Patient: sex F, age 68
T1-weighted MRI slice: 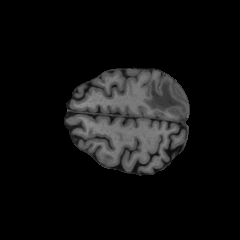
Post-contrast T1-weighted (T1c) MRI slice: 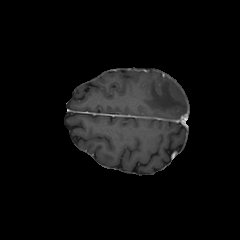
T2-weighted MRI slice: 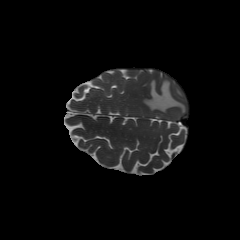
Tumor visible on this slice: yes
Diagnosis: Glioblastoma, IDH-wildtype
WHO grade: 4